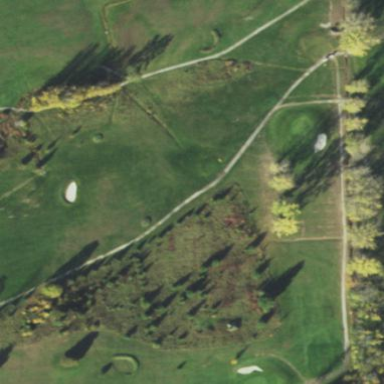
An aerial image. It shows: Scenic golf fairway.